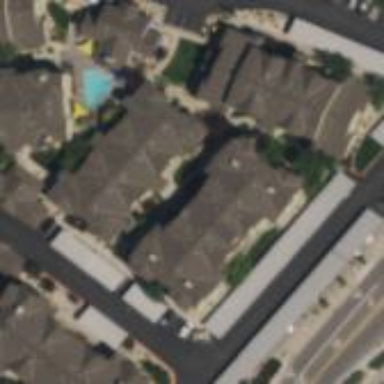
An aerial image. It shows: Carport structure.